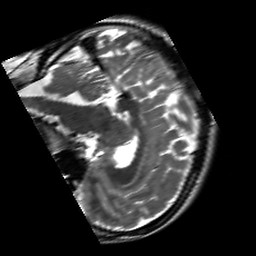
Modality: T2w
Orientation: sagittal
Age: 22
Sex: male
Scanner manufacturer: siemens
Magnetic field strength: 3 T
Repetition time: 7 s
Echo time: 0.09 s